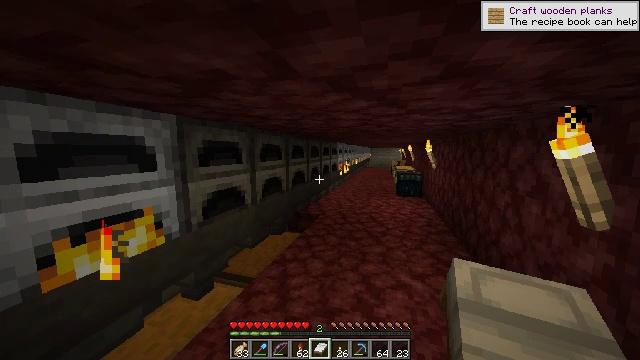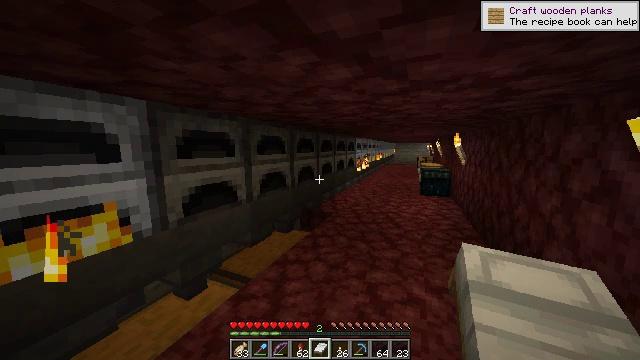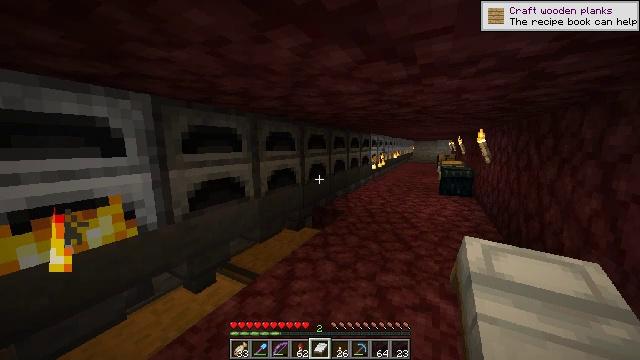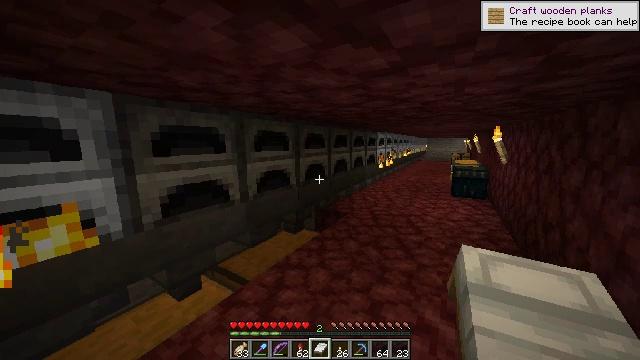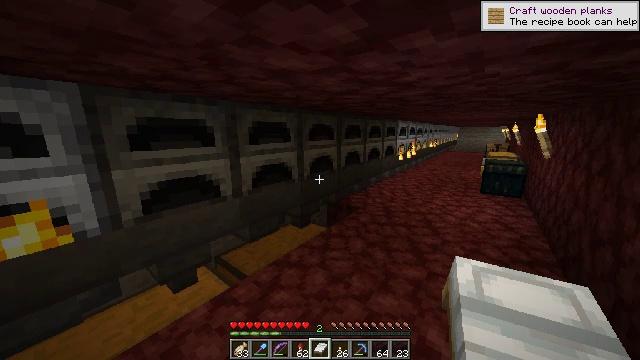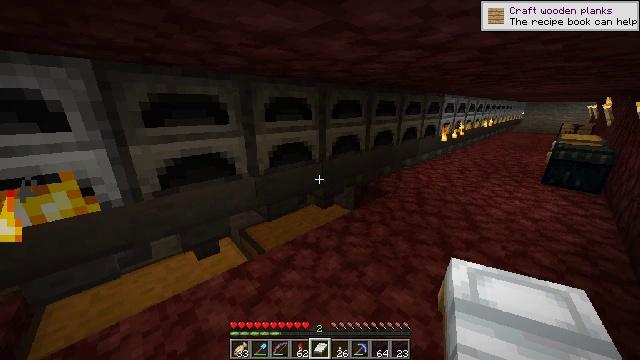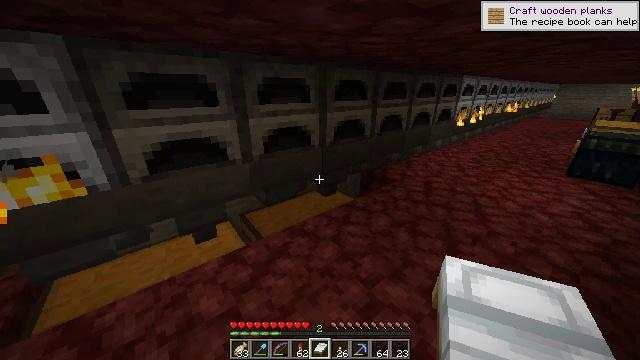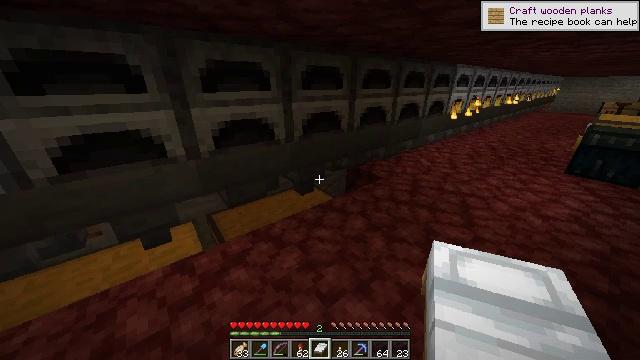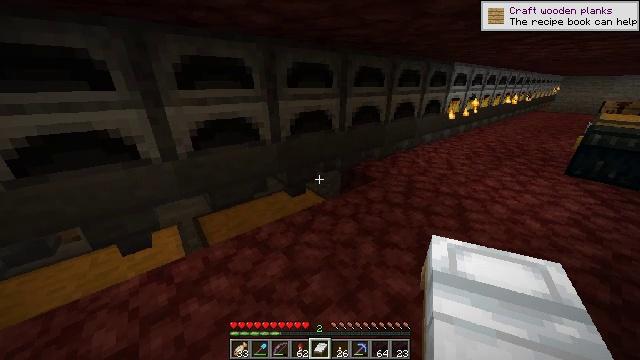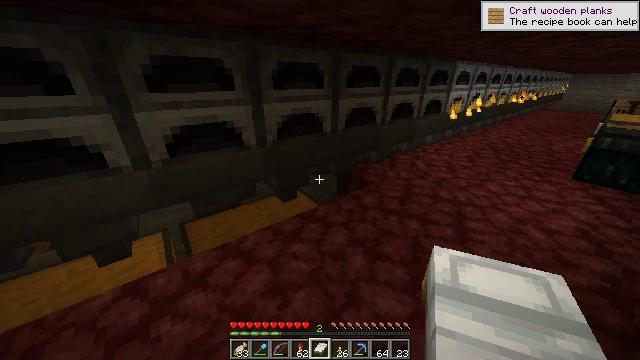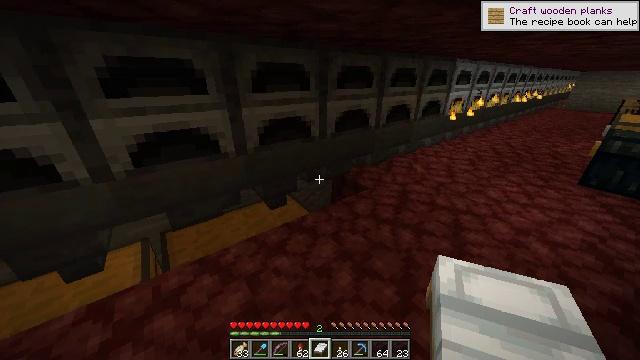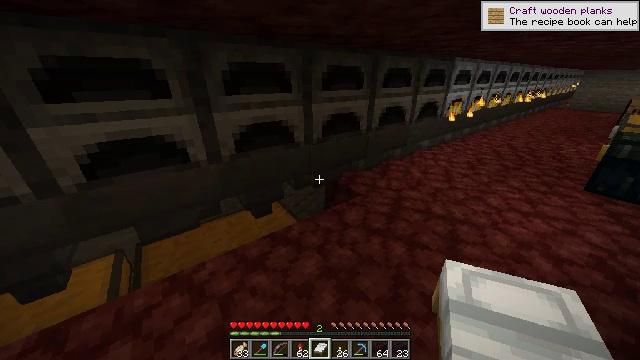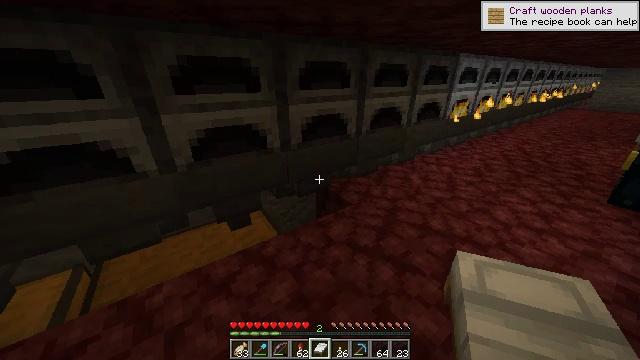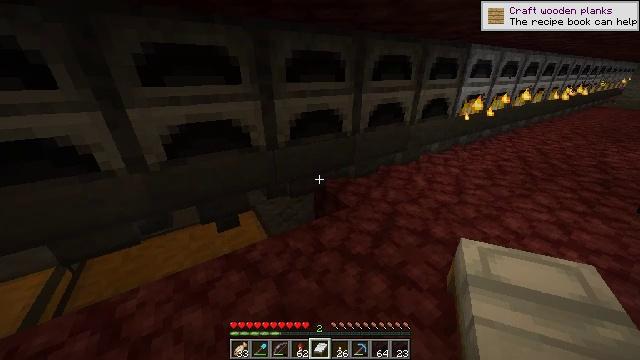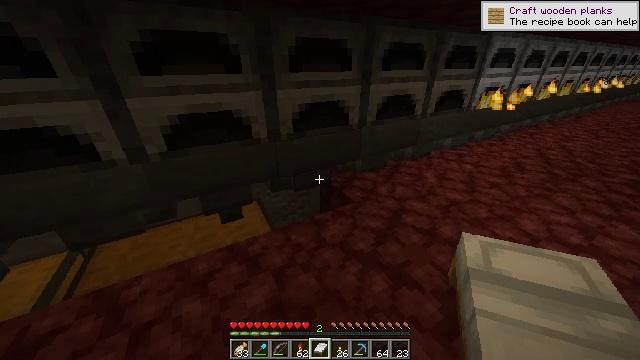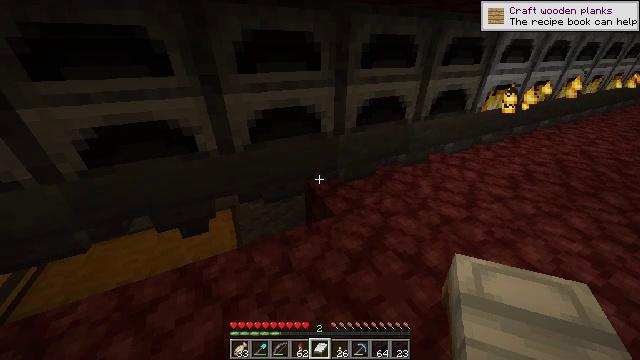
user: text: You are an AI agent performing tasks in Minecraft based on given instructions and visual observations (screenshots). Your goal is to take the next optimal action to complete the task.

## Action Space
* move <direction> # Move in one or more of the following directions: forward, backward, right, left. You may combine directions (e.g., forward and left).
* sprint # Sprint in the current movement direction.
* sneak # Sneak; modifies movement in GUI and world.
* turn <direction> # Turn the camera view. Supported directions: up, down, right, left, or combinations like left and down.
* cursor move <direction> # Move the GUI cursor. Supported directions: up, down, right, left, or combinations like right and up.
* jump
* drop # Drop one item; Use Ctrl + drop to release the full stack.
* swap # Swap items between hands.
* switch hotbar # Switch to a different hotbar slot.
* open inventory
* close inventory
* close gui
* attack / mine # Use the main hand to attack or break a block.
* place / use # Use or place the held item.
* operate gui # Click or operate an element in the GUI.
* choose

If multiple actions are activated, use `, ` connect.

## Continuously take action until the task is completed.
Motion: motion action
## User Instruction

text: Smelt some nether bricks in a furnace.
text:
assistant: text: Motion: move forward and move right, turn left and down
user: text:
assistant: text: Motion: move forward and move right, turn left
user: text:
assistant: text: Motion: move forward and move right, turn left
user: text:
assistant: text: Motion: move forward and move right, turn left and down
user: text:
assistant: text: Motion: move forward and move right, turn left and down
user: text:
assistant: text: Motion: move forward and move right, turn left and down
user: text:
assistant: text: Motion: move forward and move right, turn down
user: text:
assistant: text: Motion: move forward and move right
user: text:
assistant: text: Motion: move forward and move right
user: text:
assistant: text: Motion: move forward and move right
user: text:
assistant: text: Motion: move forward and move right
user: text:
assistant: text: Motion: move forward and move right, turn left
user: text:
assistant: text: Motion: move forward and move right, turn left
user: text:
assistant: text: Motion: move forward and move right, turn left and down
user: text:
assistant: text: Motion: move forward and move right, turn left and down
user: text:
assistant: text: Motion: move forward and move right, turn left and down
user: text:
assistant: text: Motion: move forward, turn left and down
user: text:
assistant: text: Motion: move forward, turn left and down
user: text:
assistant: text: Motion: move forward, turn left and down
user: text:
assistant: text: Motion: move forward, turn left and down
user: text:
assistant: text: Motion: move forward, turn left and down
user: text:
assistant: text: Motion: move forward, turn left and down
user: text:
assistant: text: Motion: turn left and down
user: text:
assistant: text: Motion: turn left and down
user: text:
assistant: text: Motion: no_op
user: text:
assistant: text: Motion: no_op
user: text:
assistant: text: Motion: no_op
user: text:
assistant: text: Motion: turn down
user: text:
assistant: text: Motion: turn down
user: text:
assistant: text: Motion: no_op